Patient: sex M, age 36
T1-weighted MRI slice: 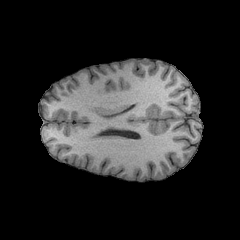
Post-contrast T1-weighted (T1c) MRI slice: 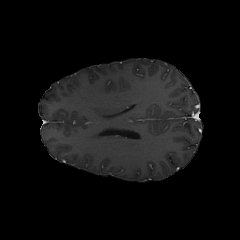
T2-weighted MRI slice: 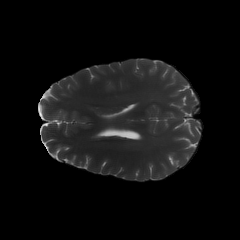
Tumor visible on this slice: no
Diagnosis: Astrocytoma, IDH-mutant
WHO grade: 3